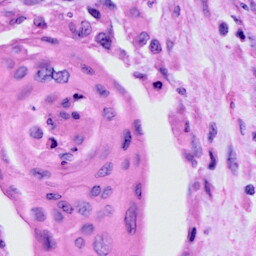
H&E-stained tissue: Cervix